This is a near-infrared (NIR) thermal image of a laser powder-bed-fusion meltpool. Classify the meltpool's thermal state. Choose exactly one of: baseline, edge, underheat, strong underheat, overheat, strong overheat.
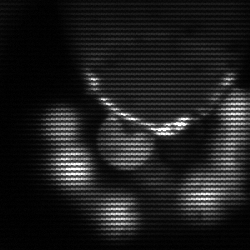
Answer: edge